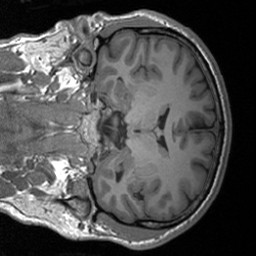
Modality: T1w
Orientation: coronal
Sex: male
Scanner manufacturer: siemens
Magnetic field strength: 3 T
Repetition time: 1.9 s
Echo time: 0.00226 s